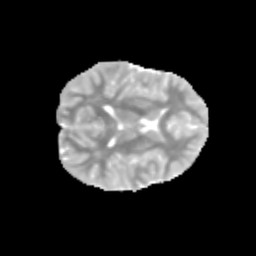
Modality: MD
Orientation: axial
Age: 11
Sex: female
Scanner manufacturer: siemens
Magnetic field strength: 3 T
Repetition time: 3.8 s
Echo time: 0.07 s